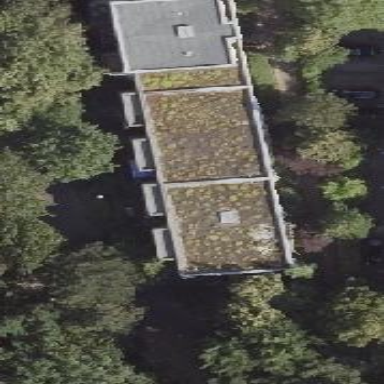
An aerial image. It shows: Grey building with flat roof.